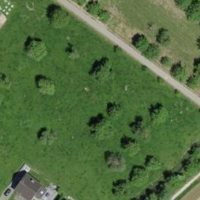
EUNIS habitat code: 53
Species observed at this site:
Prunus padus